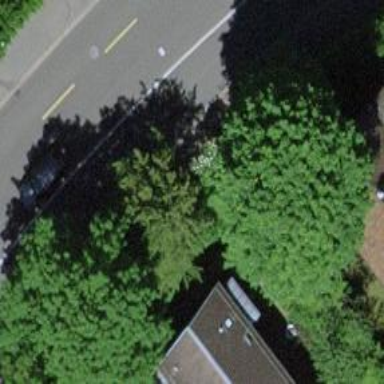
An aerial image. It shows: Single tag "natural: tree."